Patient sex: F
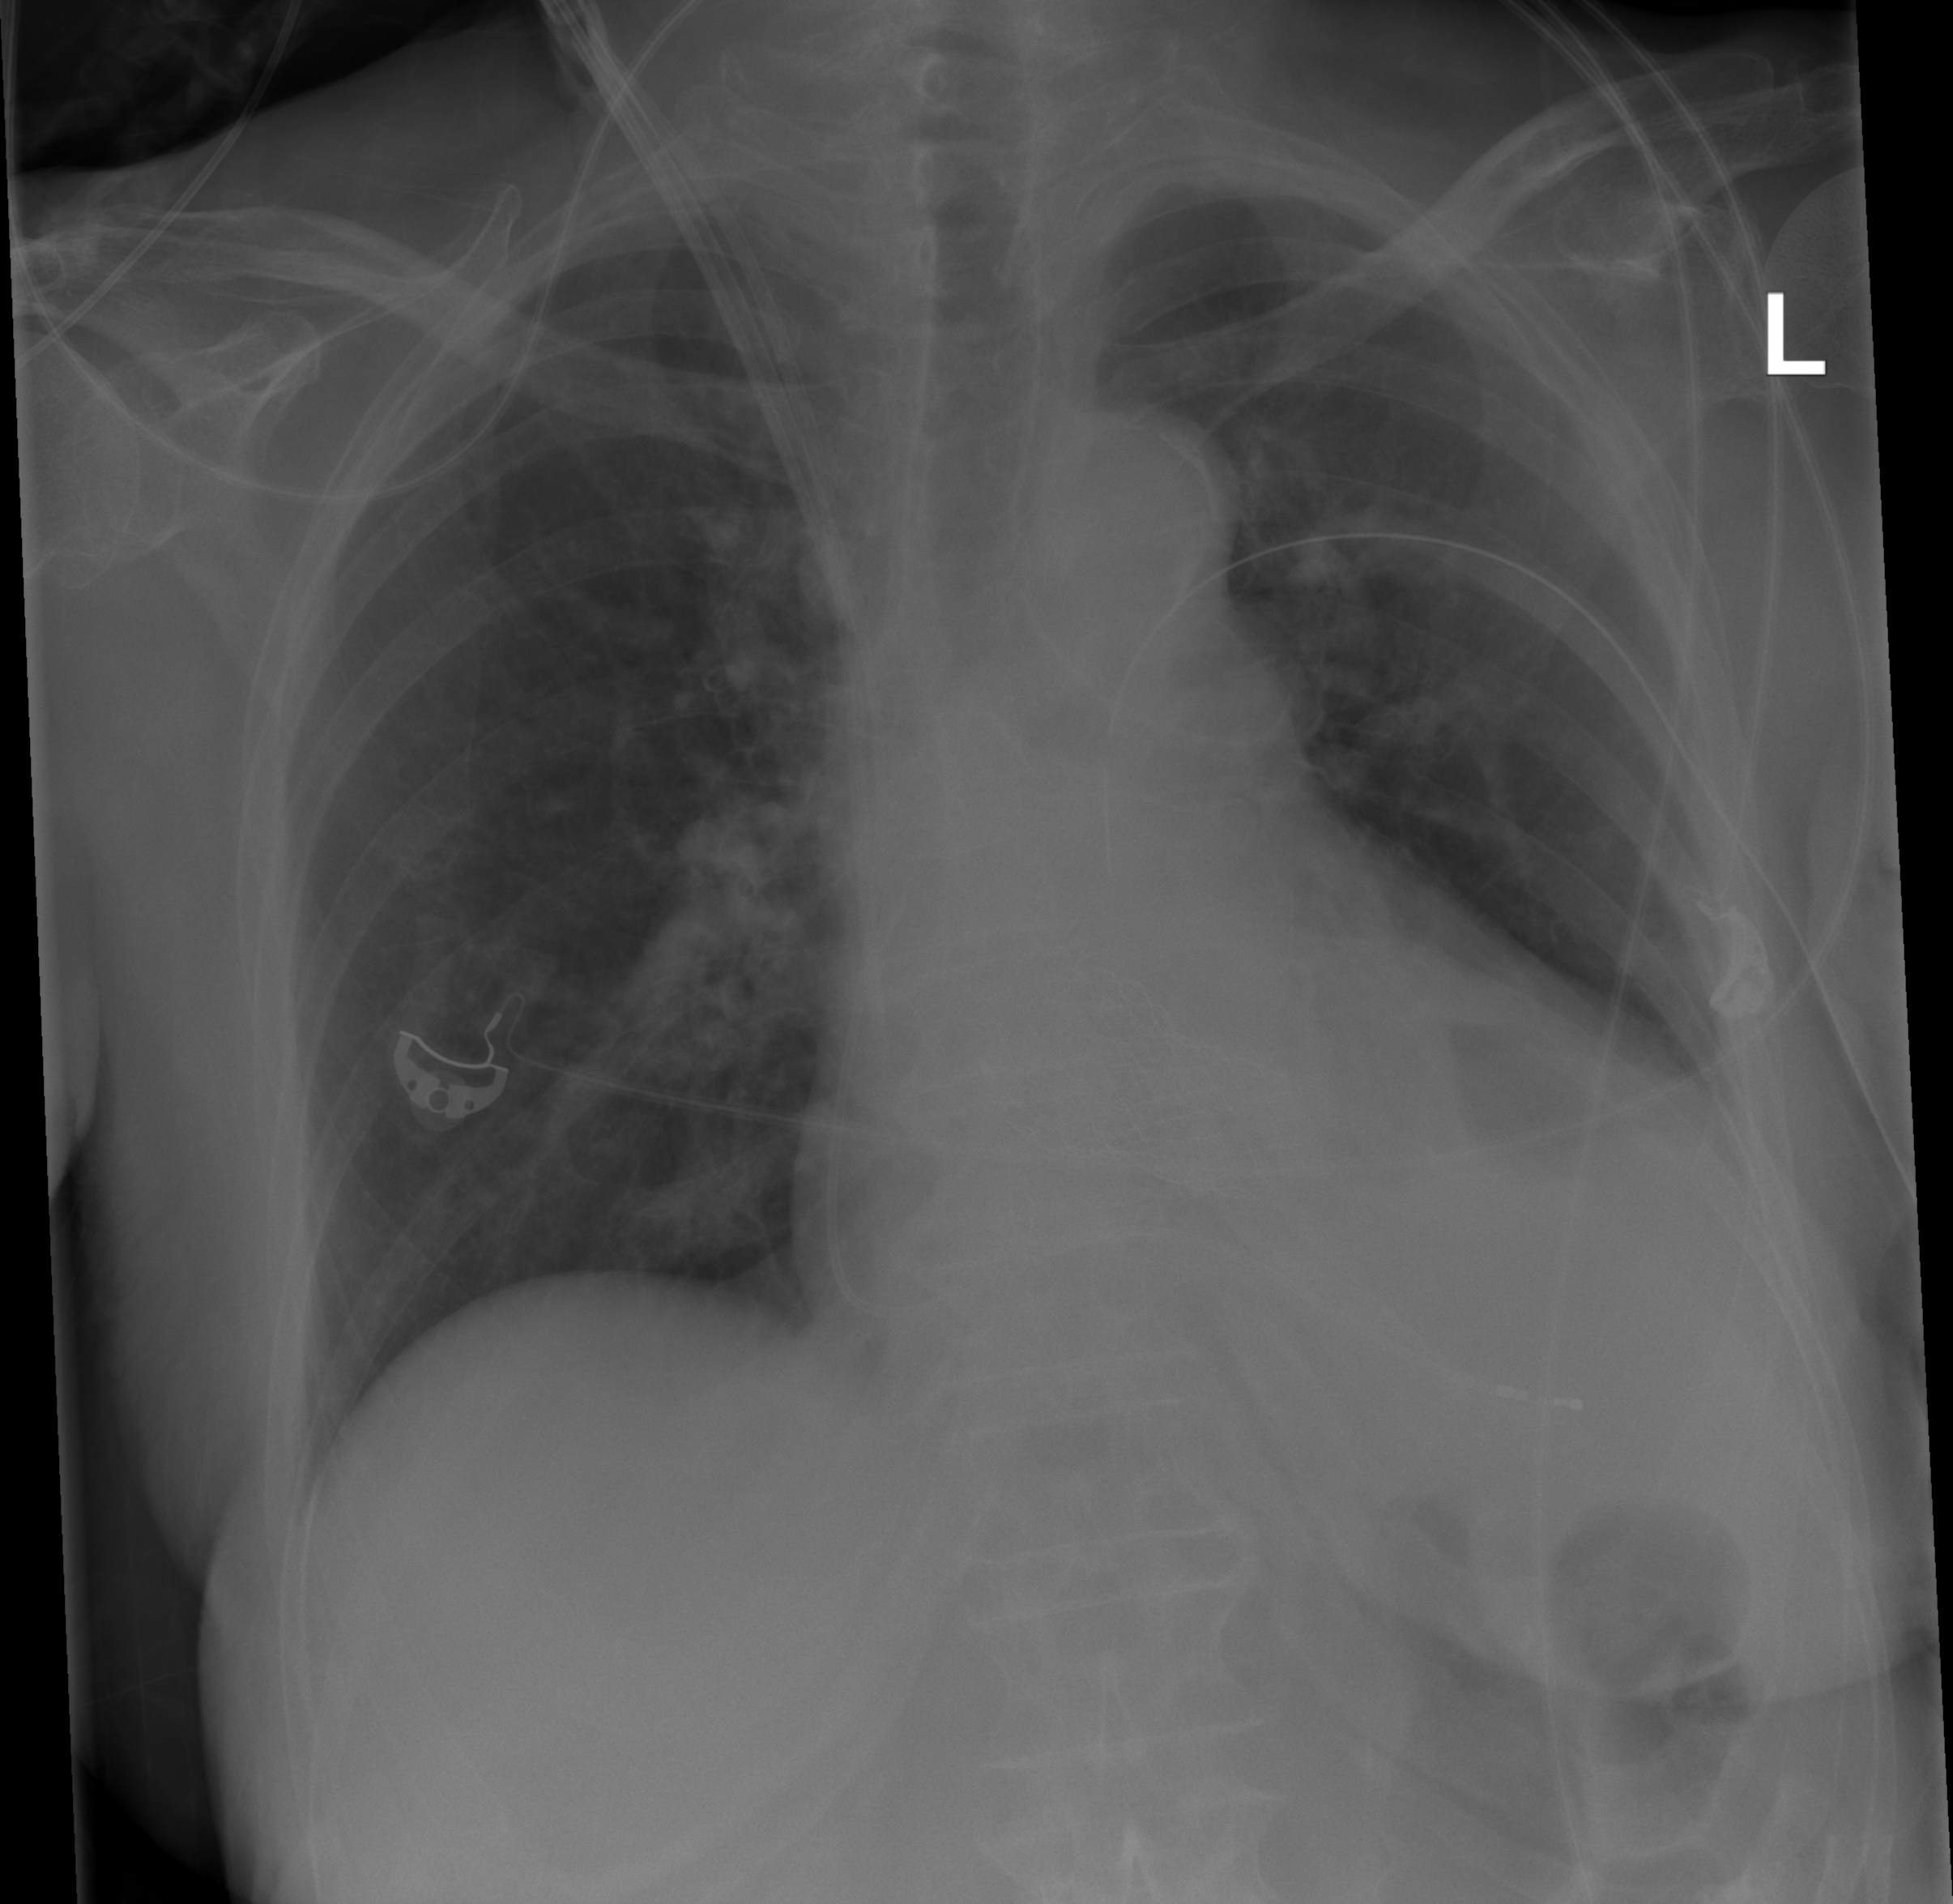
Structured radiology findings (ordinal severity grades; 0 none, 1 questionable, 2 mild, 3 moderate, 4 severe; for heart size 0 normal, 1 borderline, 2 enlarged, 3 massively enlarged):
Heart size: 2
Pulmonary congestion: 1
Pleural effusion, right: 0
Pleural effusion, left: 2
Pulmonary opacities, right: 2
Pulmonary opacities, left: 1
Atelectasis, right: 1
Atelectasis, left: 1